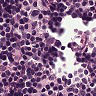
Metastatic tissue present: no